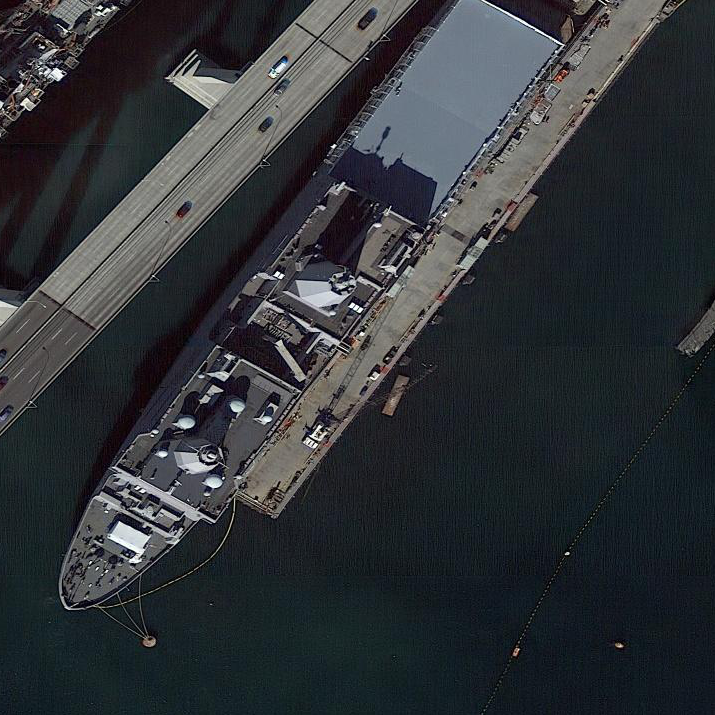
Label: San_Antonio-class_transport_dock